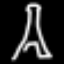
Label: The Eiffel Tower